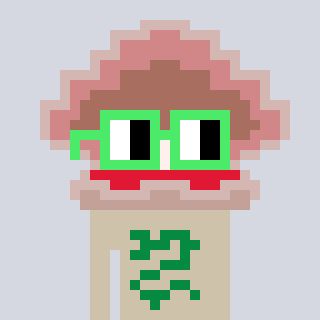
a pixel art character with square light green glasses, a oyster-shaped head and a bege-colored body on a cool background